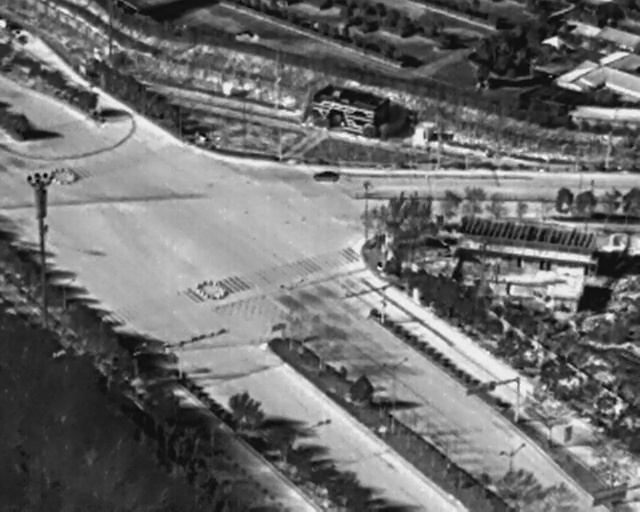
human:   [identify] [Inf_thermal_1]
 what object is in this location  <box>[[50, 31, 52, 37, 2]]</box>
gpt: <ref>1 small car at the center</ref>